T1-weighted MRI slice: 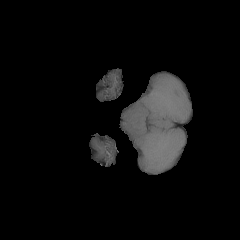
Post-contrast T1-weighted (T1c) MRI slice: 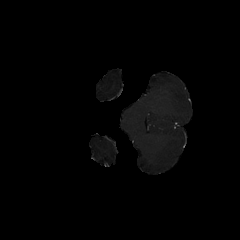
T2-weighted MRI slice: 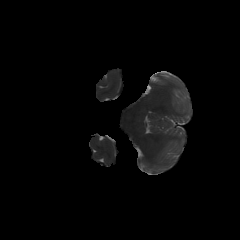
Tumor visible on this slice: no